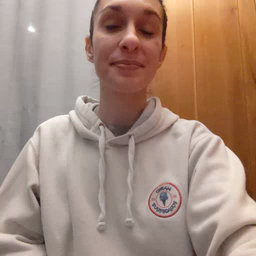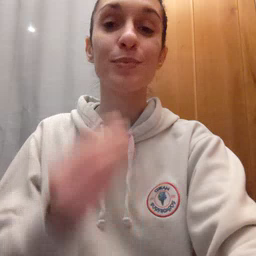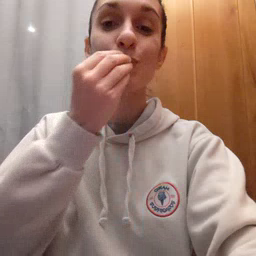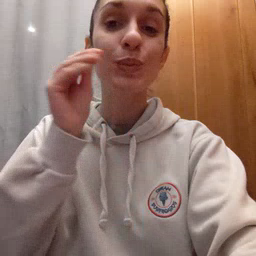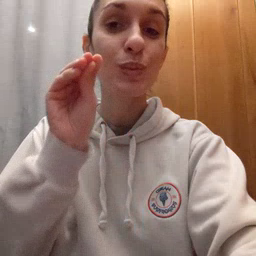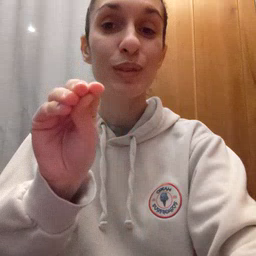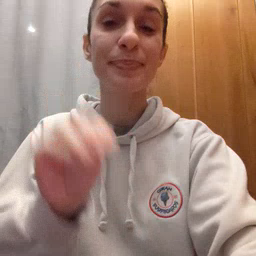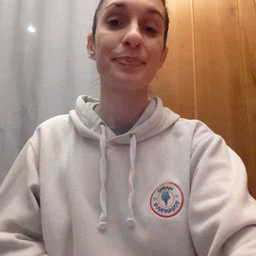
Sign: kiss